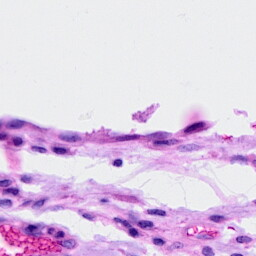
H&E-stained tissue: Ovarian